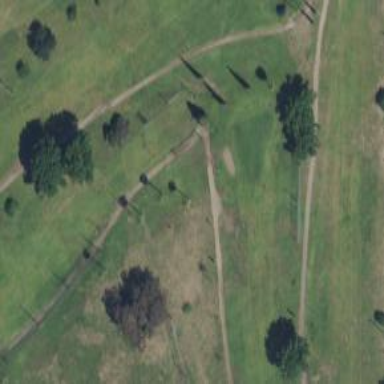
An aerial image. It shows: Golf hole.